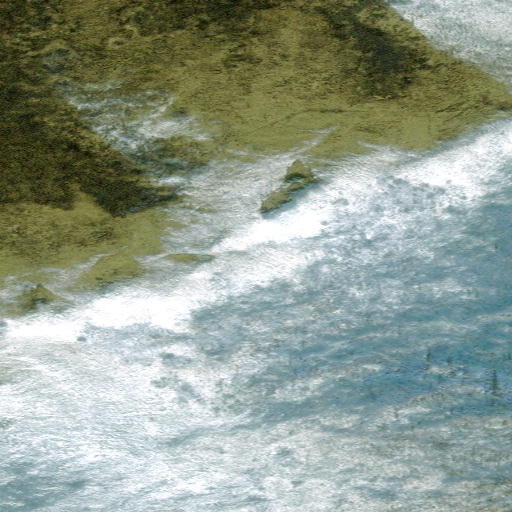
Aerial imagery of mountain in Alaska named Caribou Mountain containing only unknown